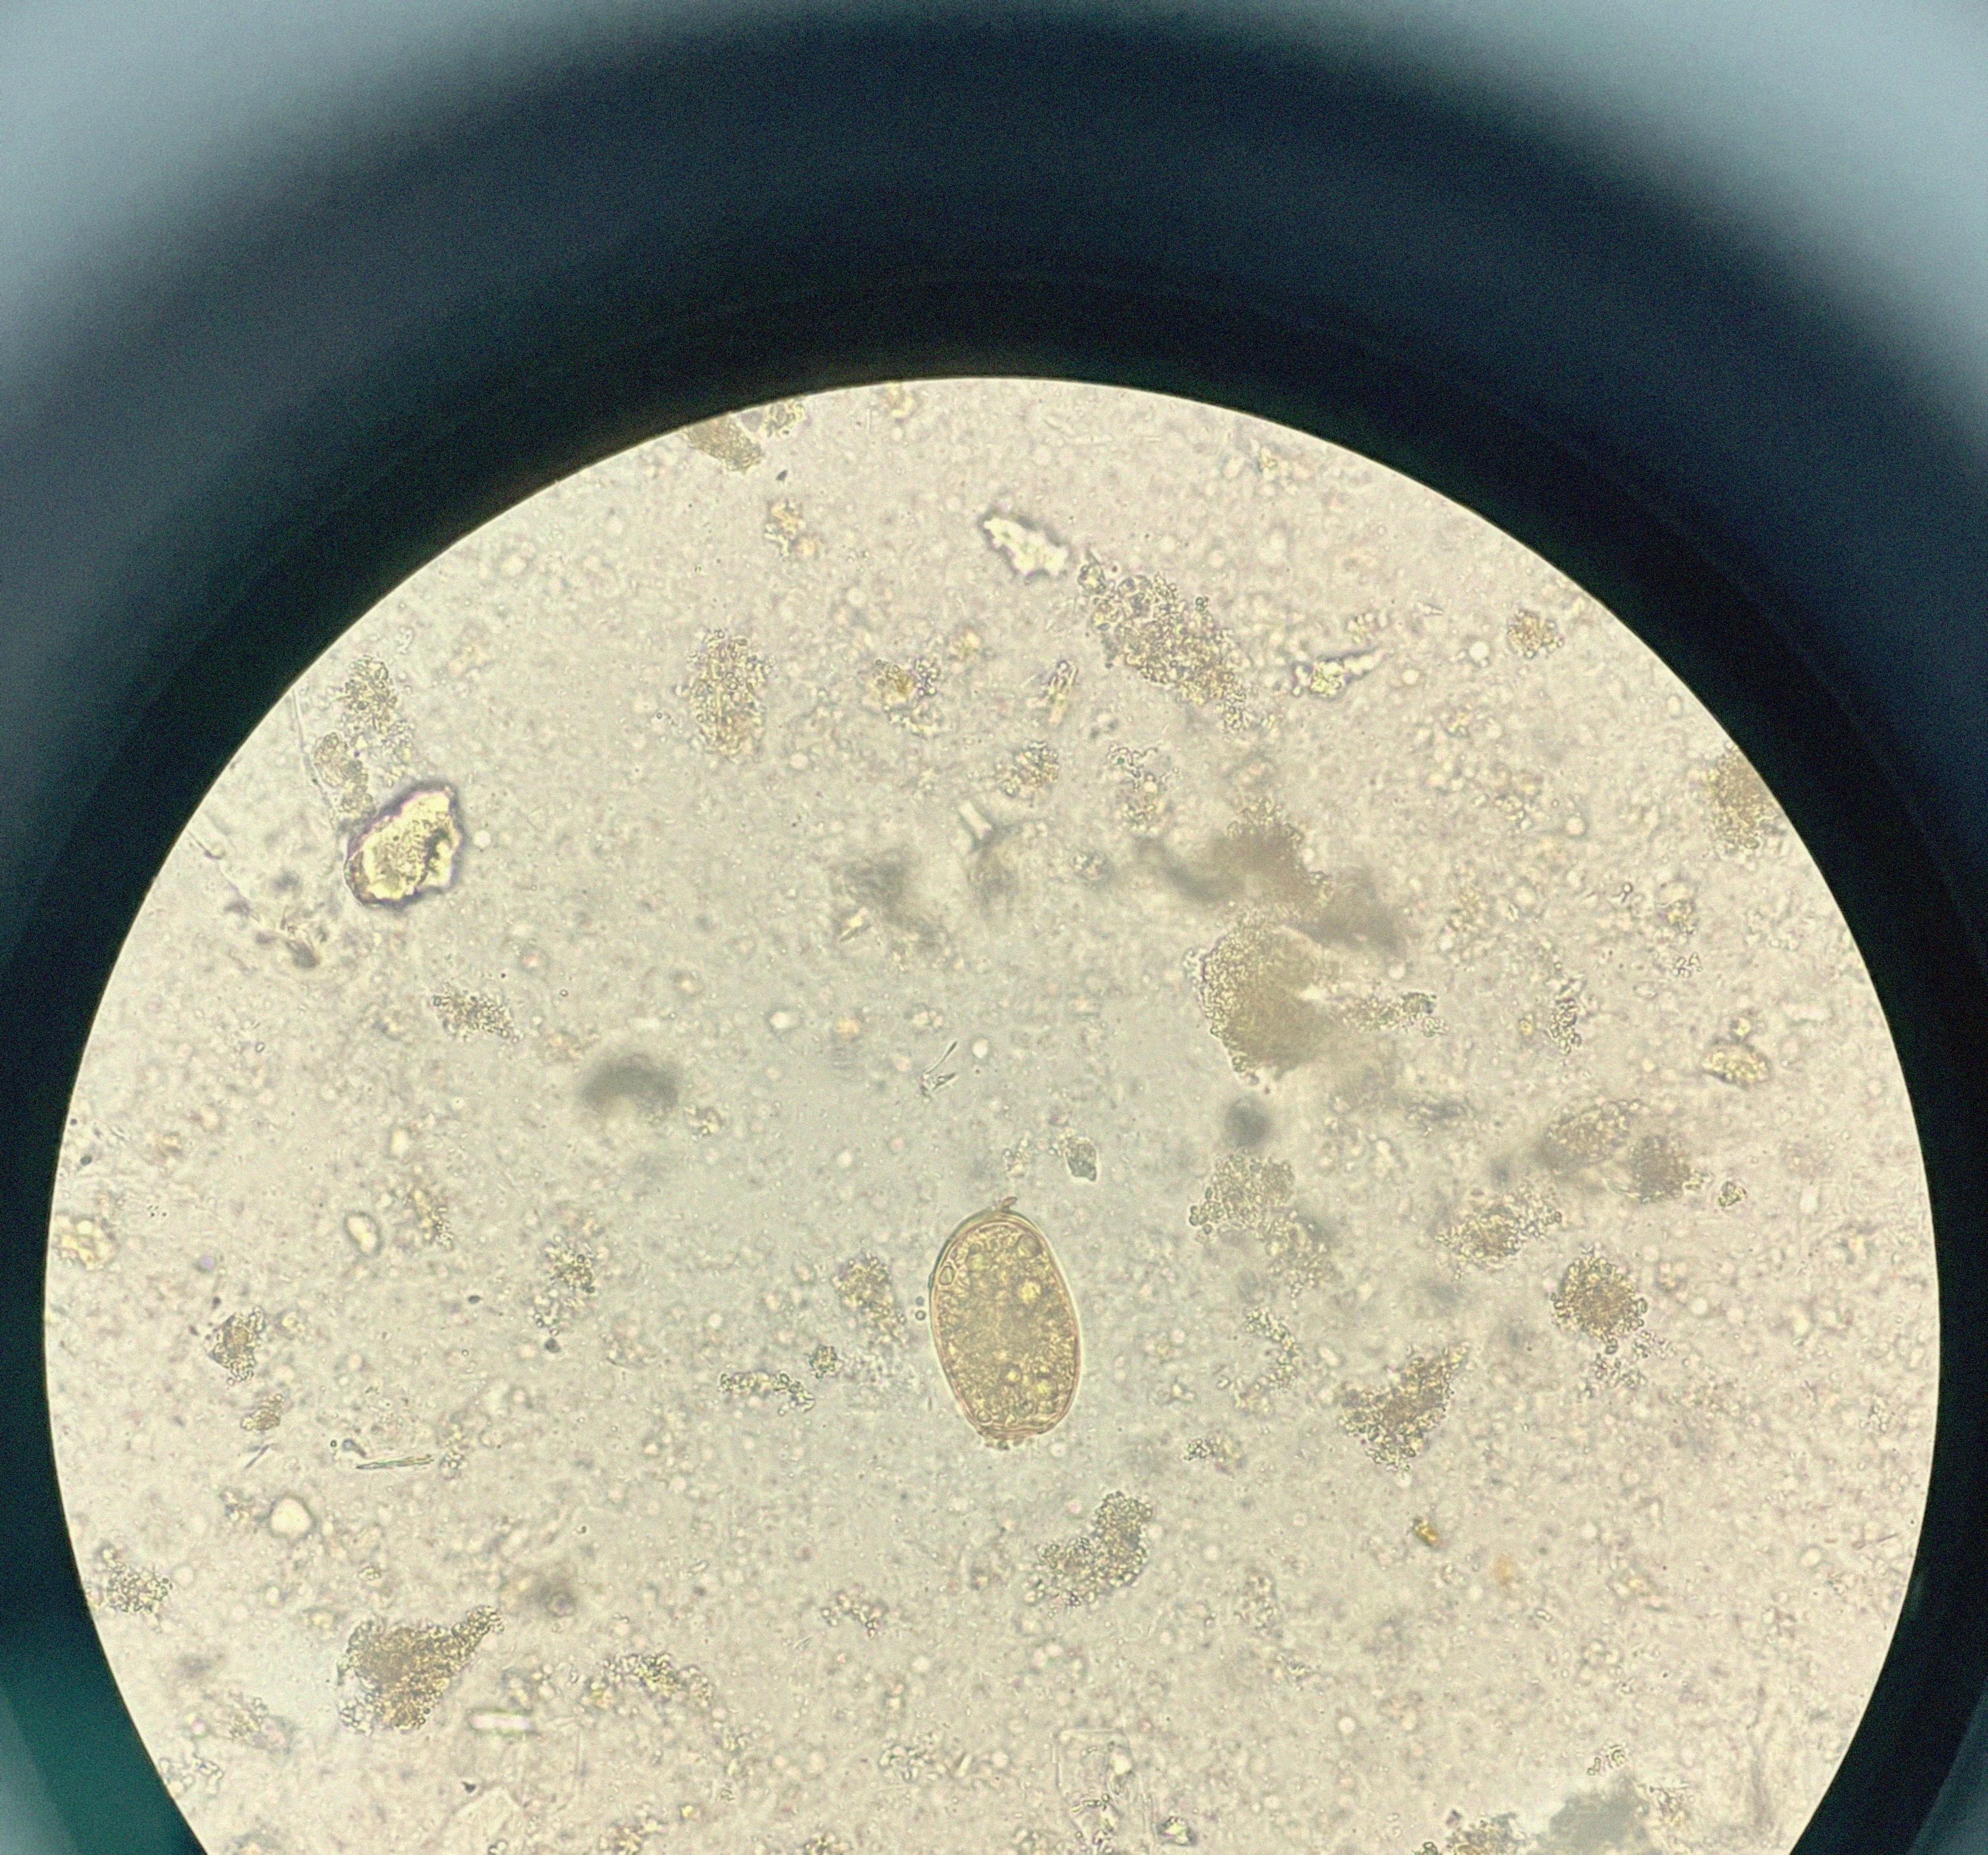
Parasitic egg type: Paragonimus spp